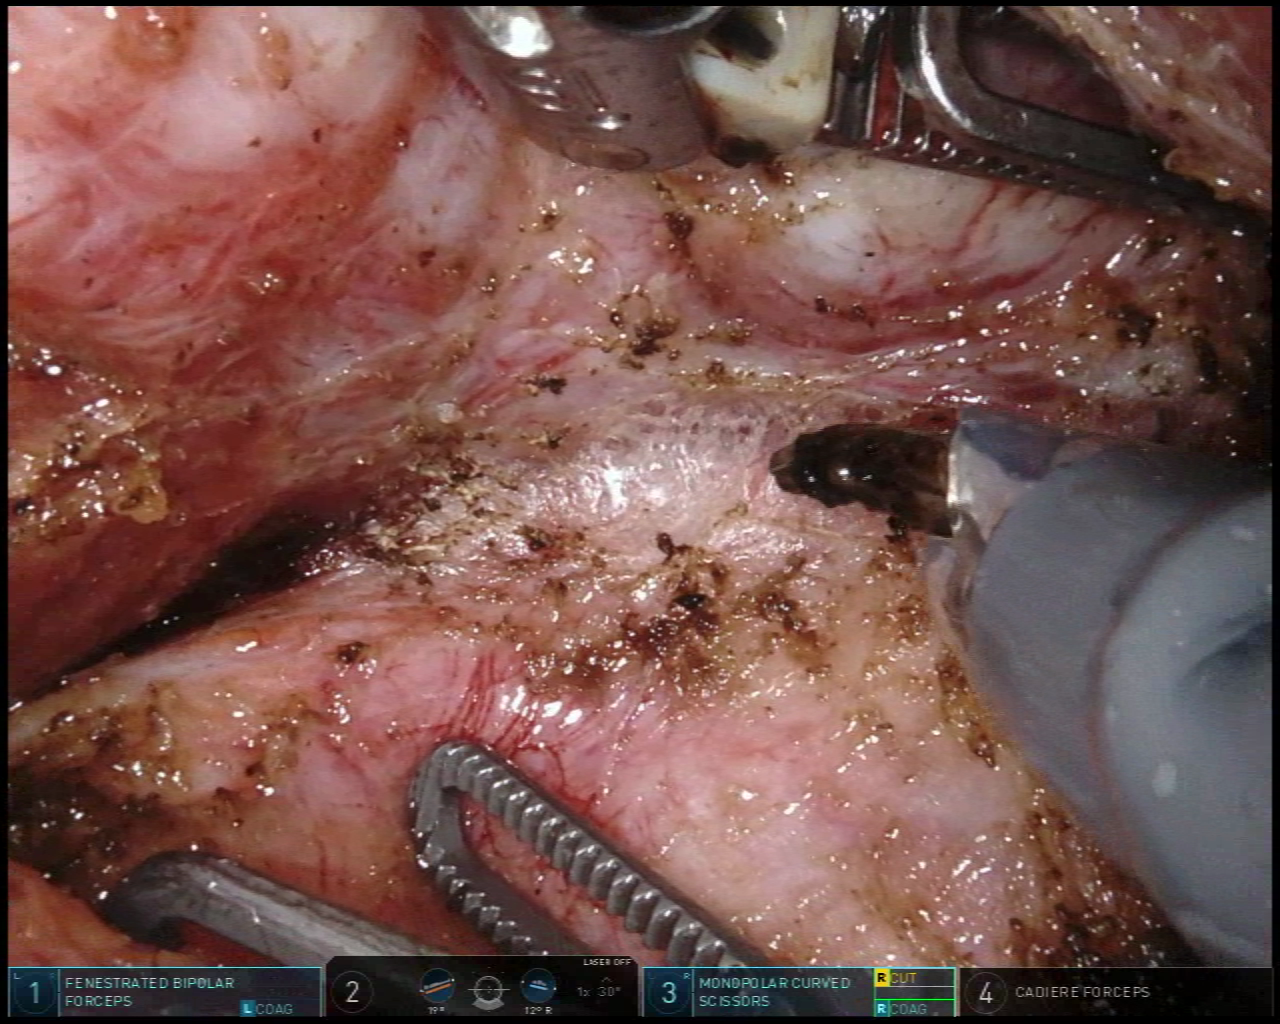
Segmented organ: vesicular_glands
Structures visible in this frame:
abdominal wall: no
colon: no
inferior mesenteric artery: no
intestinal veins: no
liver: no
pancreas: no
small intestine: no
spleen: no
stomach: no
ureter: no
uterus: no
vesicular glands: yes